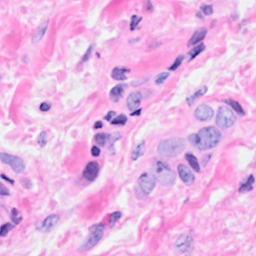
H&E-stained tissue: Breast